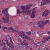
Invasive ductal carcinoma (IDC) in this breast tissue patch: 1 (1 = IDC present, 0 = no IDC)